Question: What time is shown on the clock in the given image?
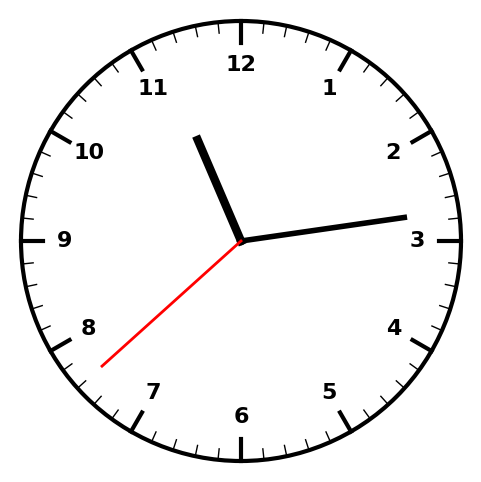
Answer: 11:13:38